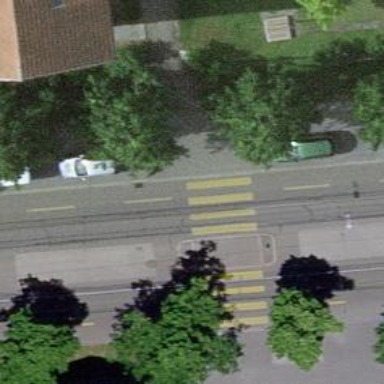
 featuring separate cycle lane and sidewalk."